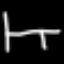
Label: bed